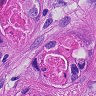
Metastatic tissue present: yes